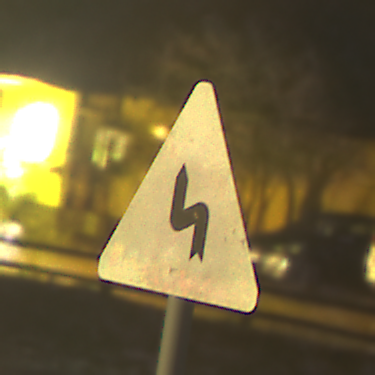
Verkehrszeichen: DoppelkurveZunaechstLinks
Umgebung: Outdoor, Suburban
Tageszeit: Night
Wetter: Clear
Licht: Artificial
Jahreszeit: NotSpecified
Kontrast: HighContrast